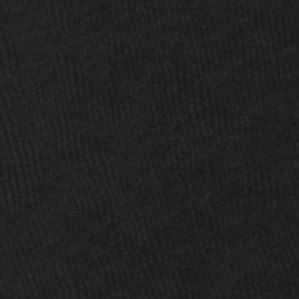
Label: frost